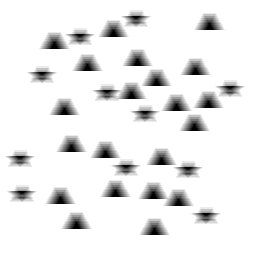
Squares: 0
Triangles: 21
Stars: 11
Total shapes: 32